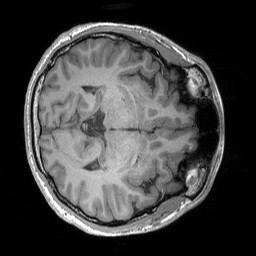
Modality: T1w
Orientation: axial
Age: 20
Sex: male
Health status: healthy
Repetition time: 1.9 s
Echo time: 0.00252 s